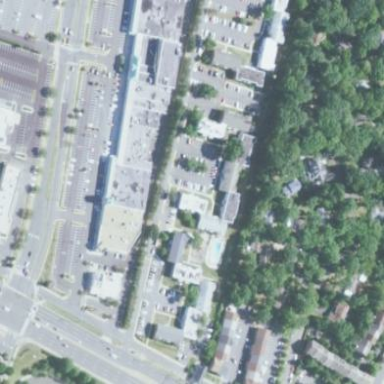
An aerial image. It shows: Retail area.